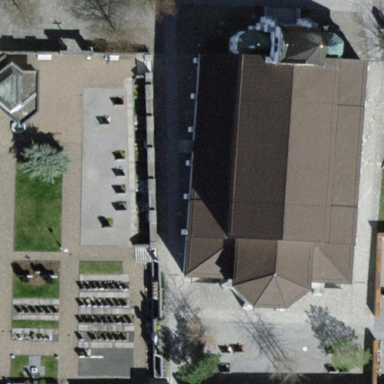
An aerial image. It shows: Church which is place of worship.